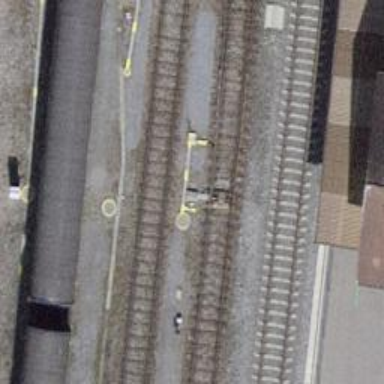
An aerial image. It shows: Railway switch.